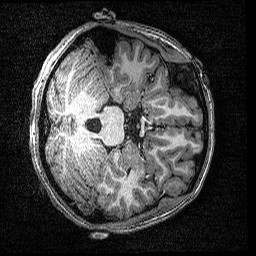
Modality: T1w
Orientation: axial
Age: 23
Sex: female
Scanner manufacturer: siemens
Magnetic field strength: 3 T
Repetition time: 2.53 s
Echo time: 0.00342 s